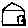
Label: house